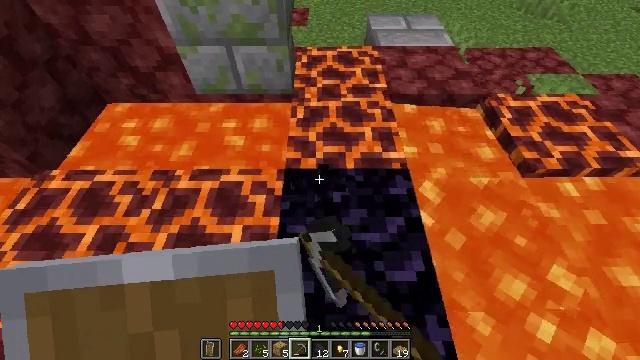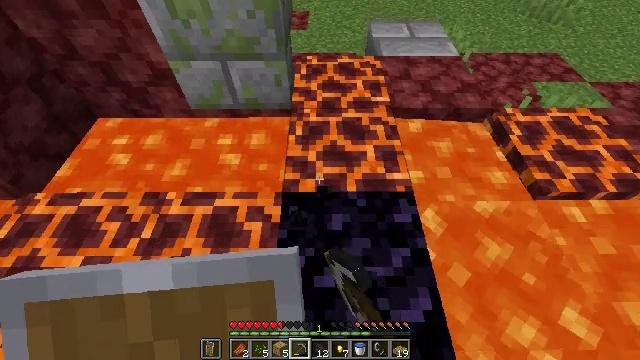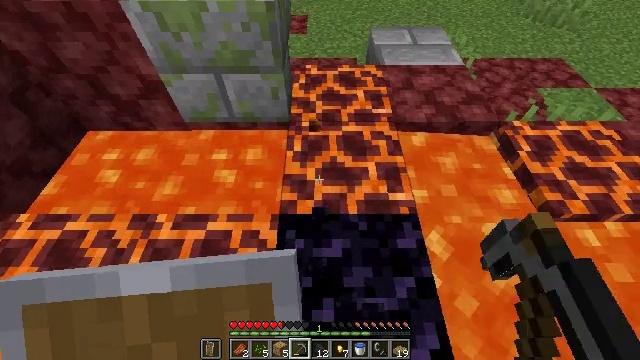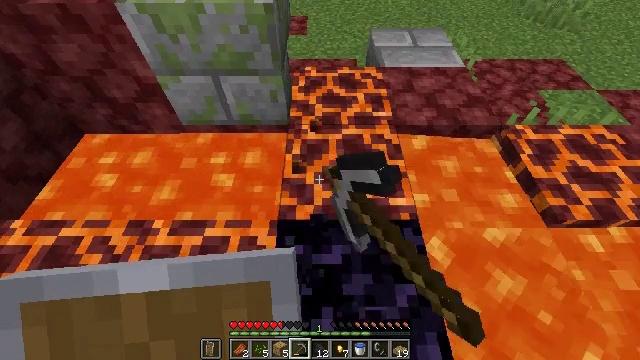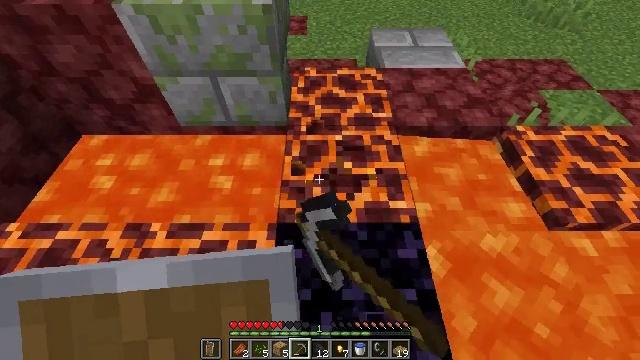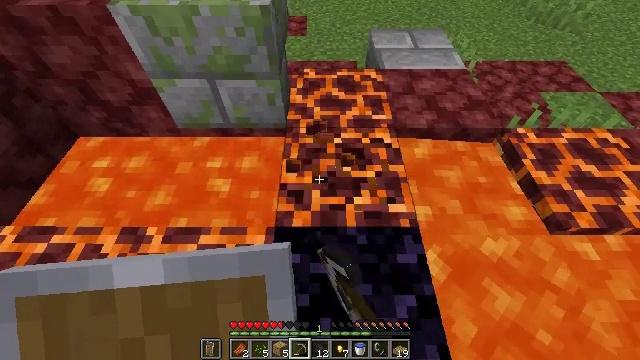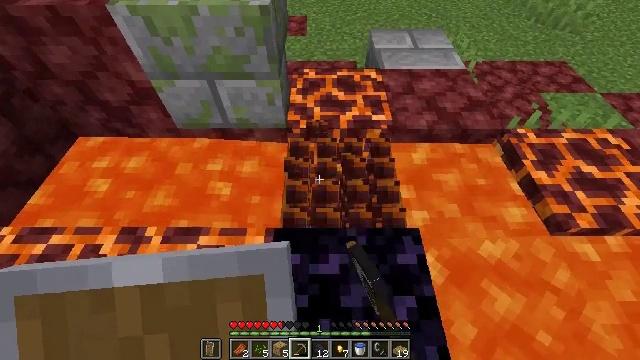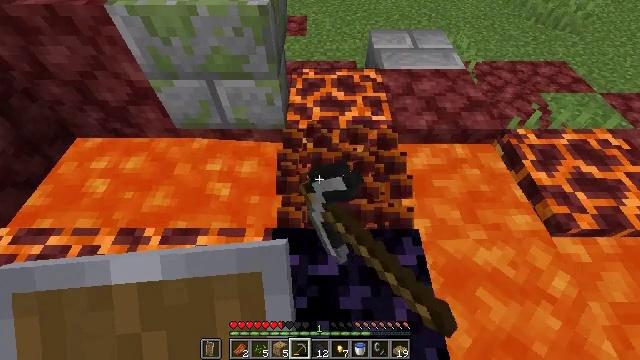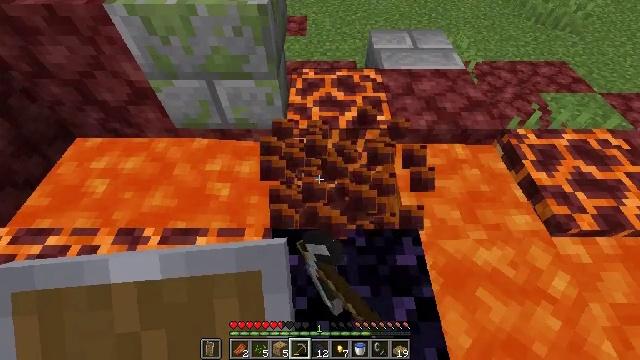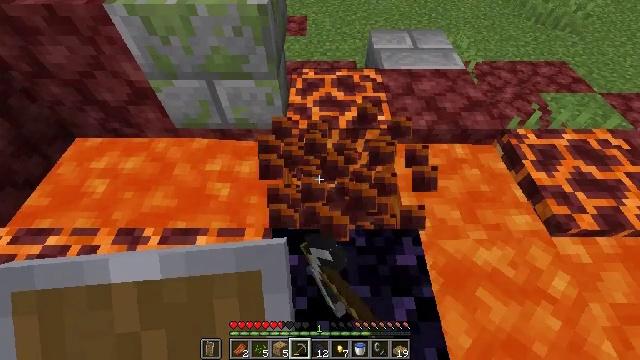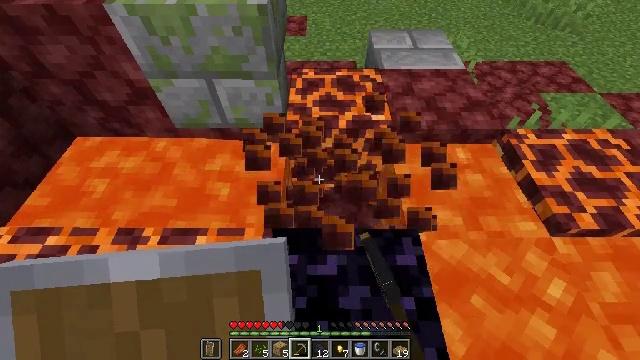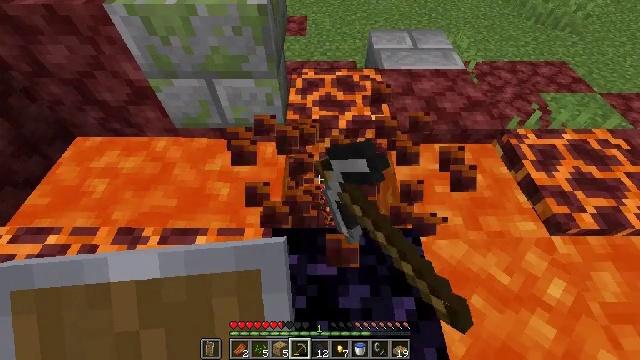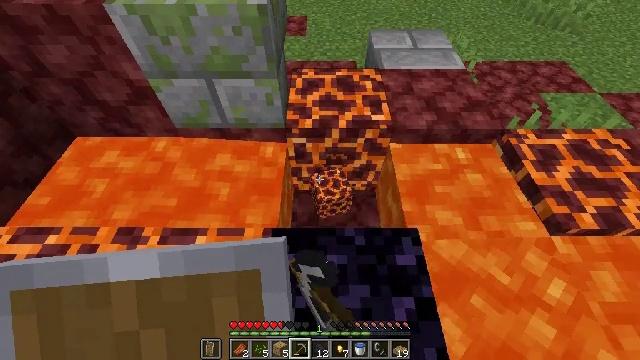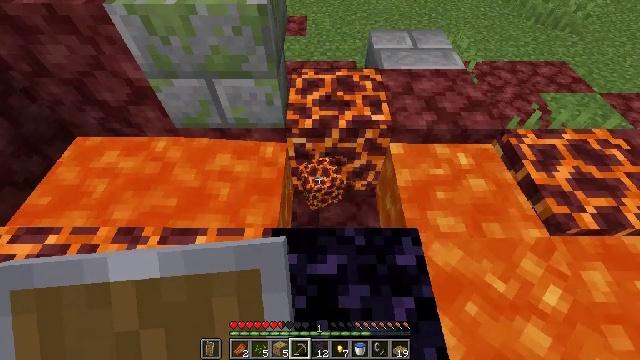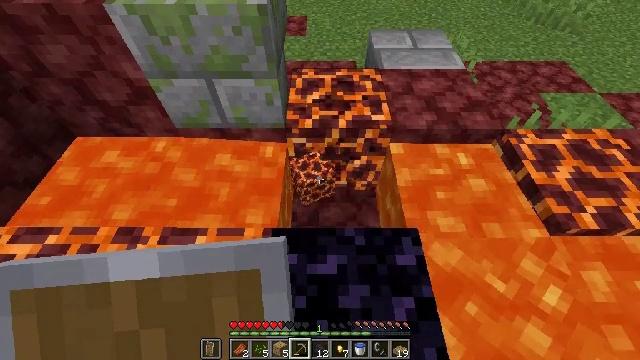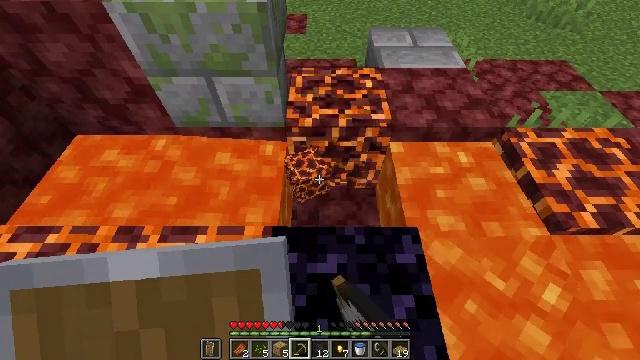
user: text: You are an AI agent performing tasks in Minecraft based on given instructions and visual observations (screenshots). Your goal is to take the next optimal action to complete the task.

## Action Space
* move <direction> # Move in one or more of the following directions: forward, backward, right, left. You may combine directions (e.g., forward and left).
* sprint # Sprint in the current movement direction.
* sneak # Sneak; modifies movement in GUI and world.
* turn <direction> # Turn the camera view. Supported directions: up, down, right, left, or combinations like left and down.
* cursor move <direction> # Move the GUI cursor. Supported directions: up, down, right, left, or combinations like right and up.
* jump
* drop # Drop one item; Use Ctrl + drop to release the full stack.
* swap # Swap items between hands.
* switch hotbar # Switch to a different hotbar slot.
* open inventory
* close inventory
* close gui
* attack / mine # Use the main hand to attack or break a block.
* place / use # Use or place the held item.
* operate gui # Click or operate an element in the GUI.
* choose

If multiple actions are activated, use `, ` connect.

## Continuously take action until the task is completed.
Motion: motion action
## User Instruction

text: Gather the magma block using a pickaxe.
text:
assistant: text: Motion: move forward, attack / mine
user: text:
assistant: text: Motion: attack / mine
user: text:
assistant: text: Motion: attack / mine
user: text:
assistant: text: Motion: attack / mine
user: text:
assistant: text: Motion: attack / mine
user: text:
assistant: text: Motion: attack / mine
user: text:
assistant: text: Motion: attack / mine
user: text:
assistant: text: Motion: attack / mine
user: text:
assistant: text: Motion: attack / mine
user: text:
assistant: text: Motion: attack / mine
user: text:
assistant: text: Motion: attack / mine
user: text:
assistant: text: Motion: attack / mine
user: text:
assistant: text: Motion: attack / mine
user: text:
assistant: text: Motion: attack / mine
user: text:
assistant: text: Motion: attack / mine
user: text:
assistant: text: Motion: attack / mine
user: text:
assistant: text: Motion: no_op
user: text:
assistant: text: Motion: no_op
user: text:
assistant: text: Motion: no_op
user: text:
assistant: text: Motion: no_op
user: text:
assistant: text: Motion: no_op
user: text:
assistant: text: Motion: no_op
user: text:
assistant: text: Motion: no_op
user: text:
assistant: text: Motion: no_op
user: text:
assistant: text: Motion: no_op
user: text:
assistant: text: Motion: no_op
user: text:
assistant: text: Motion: no_op
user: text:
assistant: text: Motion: no_op
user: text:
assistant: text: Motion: no_op
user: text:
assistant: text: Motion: no_op